Interaction volume radius: 5 \u00c5
Interaction volume height: 10 \u00c5
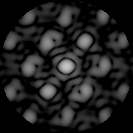
Disorder parameter: 0.31